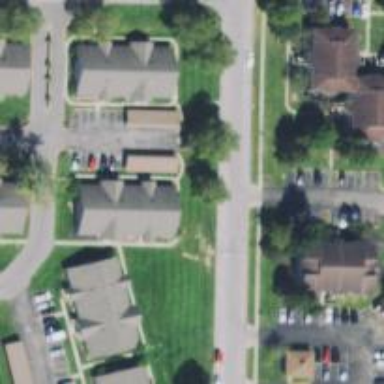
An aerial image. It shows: Residential road.